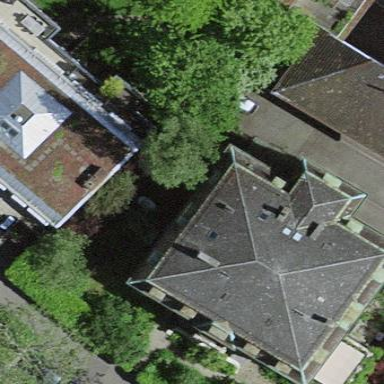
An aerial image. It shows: Detached building.